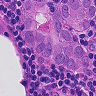
Metastatic tissue present: yes